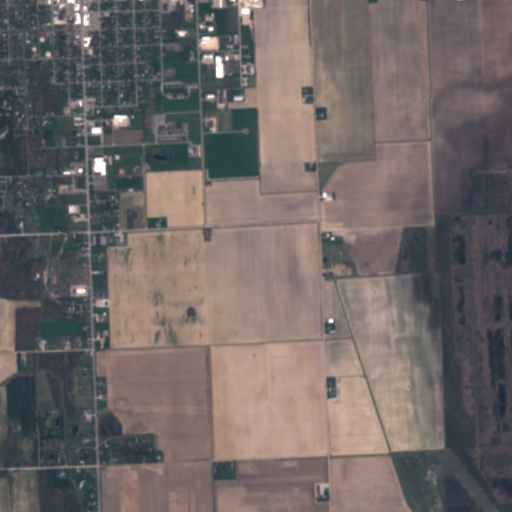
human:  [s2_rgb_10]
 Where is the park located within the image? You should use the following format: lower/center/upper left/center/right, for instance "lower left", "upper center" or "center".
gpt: The park is located in the left of the image.
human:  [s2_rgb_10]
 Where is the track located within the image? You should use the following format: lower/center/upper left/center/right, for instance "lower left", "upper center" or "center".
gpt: The track is located in the center left of the image.
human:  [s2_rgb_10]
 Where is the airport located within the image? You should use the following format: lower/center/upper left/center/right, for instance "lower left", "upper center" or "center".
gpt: There is no airport in the image.